An envelope spectrum derived from a bearing vibration measurement is shown; the reference markers locate BPFO, BPFI, BSF and FTF for this bearing geometry and shaft speed. Diagnose the bearing from this image, choosing from: normal, inner_race, outer_race, ball.
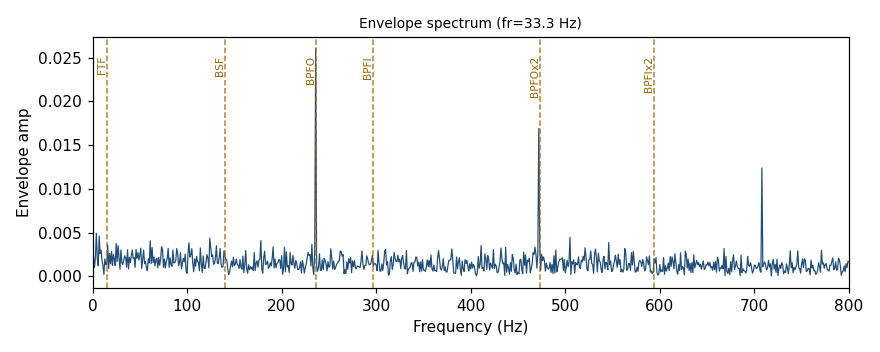
Answer: outer_race